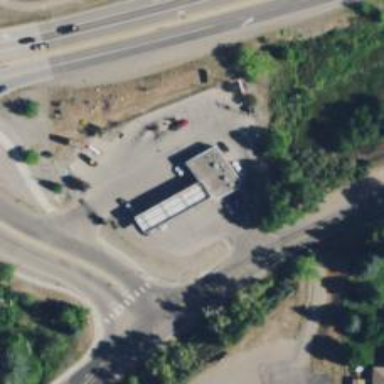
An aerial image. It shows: Convenience shop.